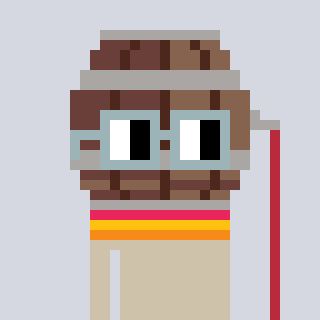
a pixel art character with square dark gray glasses, a wine barrel-shaped head and a bege-colored body on a cool background